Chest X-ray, AP view. Patient: 43 years old, sex F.
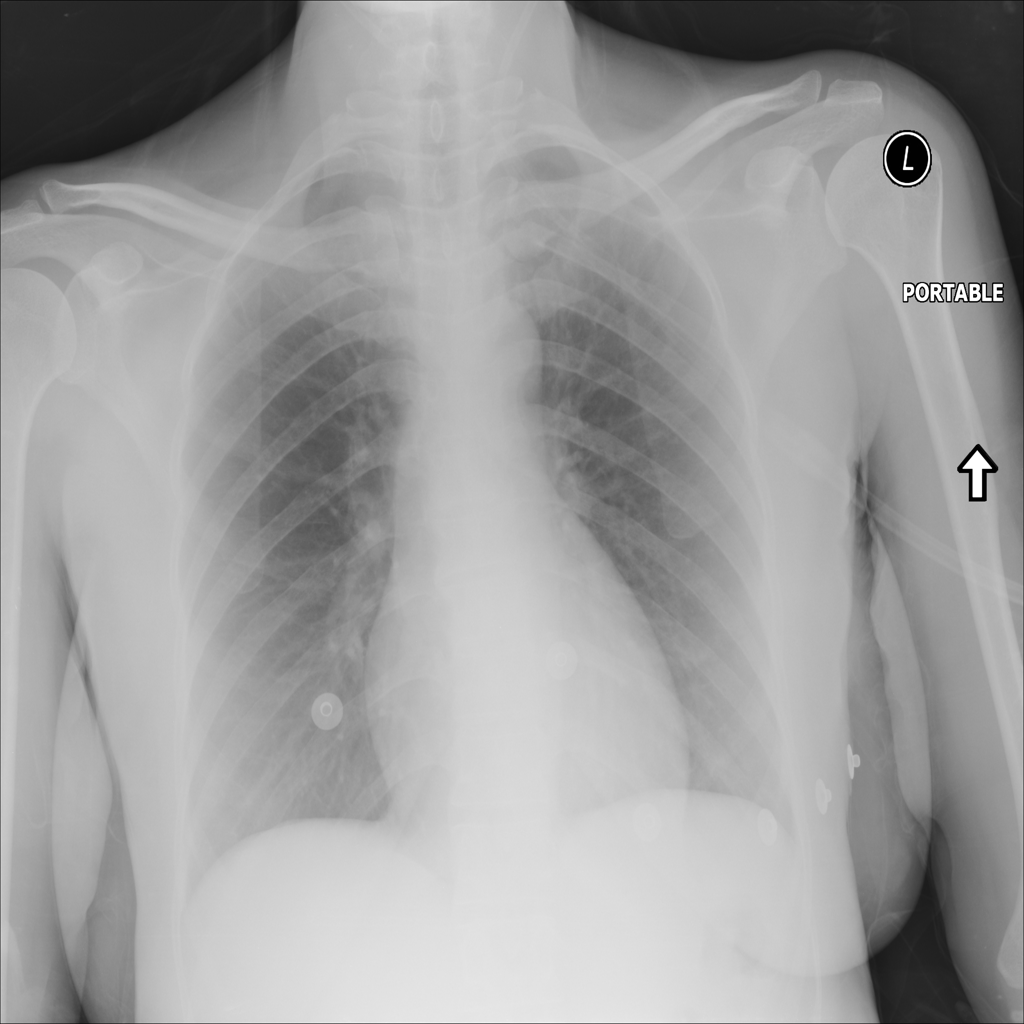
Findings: No Finding